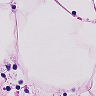
Metastatic tissue present: no